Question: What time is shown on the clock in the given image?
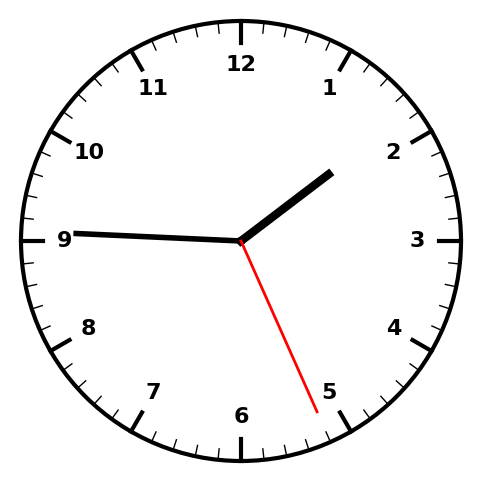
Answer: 01:45:26